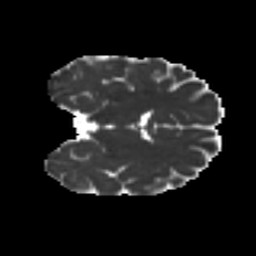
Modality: MD
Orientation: coronal
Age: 52
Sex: female
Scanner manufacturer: ge
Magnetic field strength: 3 T
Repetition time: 7.8 s
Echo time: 0.0608 s